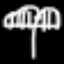
Label: diamond